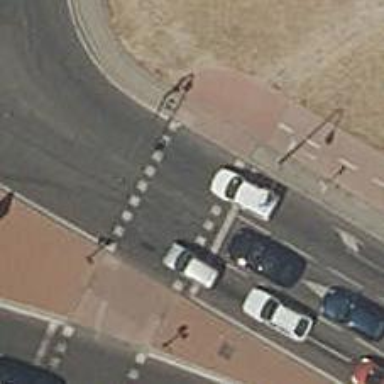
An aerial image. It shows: Road crossing with traffic signals.